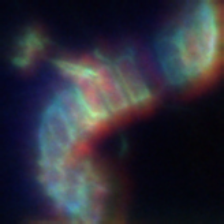
Taxon: Diatom_aggregate
Group: Diatoms